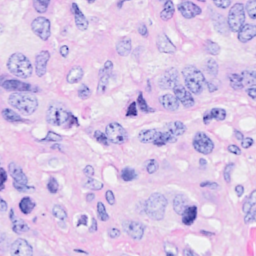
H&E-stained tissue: Breast